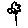
Label: flower